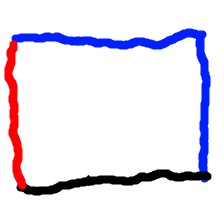
Shape: rectangle